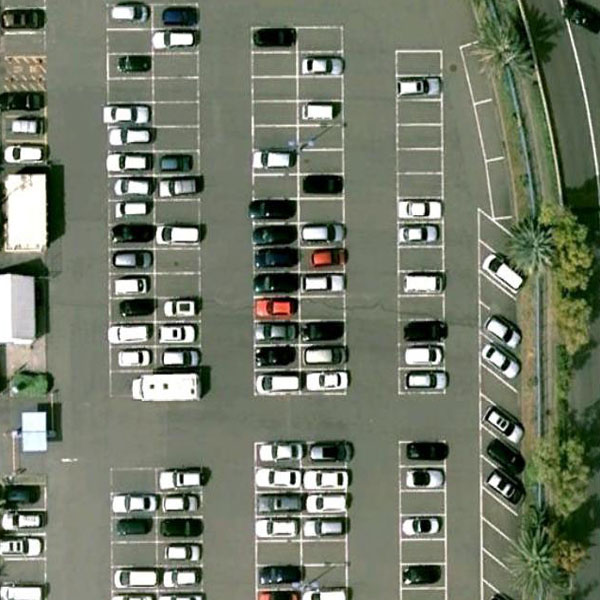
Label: Parking